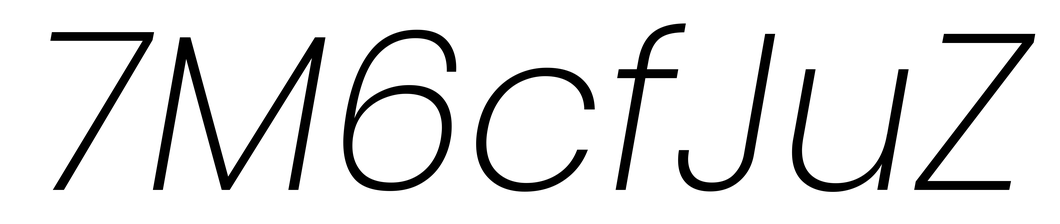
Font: Poppins-ExtraLightItalic